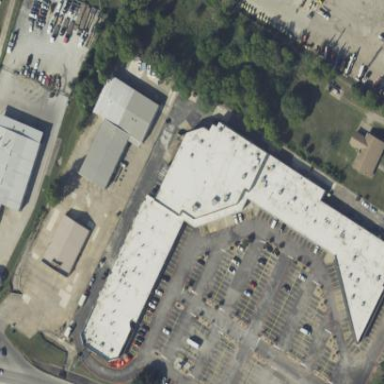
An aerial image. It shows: Building that houses fitness center.